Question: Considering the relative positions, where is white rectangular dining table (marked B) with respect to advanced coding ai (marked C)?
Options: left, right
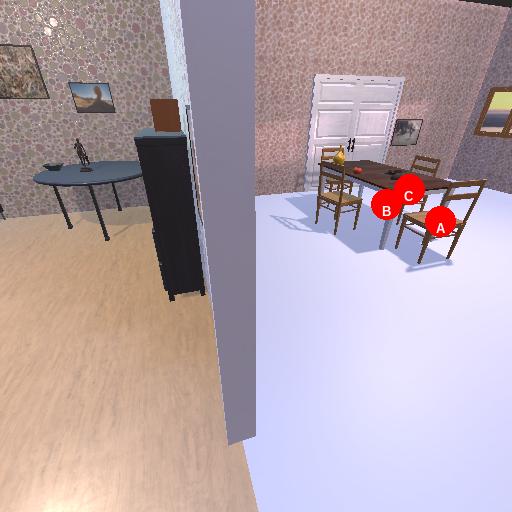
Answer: left